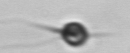
Label: Acanthoica_quattrospina